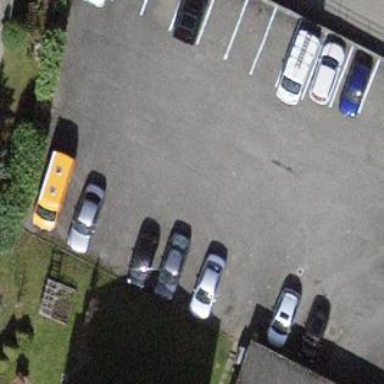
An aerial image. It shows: Parking area.